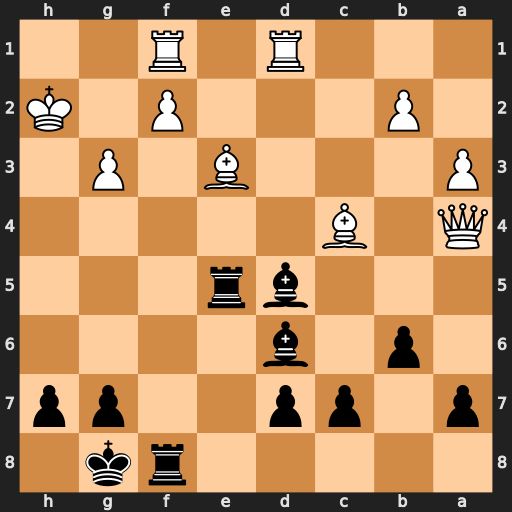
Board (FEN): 5rk1/p1pp2pp/1p1b4/3br3/Q1B5/P3B1P1/1P3P1K/3R1R2
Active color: b
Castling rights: -
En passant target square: -
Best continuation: Rh5+ Kg1 Rh1#